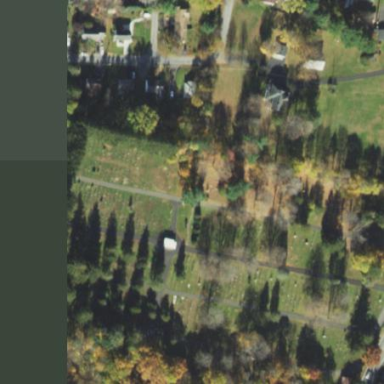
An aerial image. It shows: Cemetery.